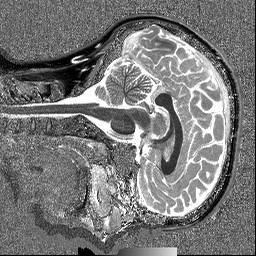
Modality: T1map
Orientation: sagittal
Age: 27
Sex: female
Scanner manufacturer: siemens
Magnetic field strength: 3 T
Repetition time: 5 s
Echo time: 0.00298 s